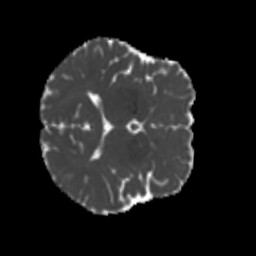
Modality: MD
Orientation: axial
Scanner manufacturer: siemens
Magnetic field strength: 3 T
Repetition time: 4 s
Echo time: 0.0594 s